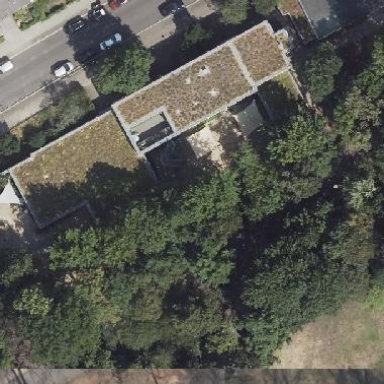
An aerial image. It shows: Flat-roofed kindergarten building.